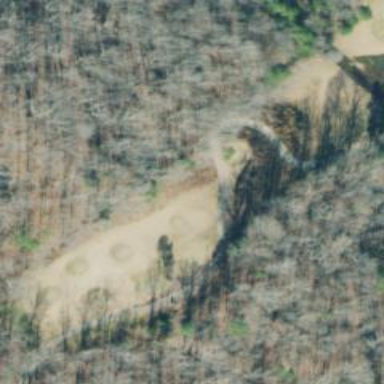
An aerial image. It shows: Path designated for golf carts.